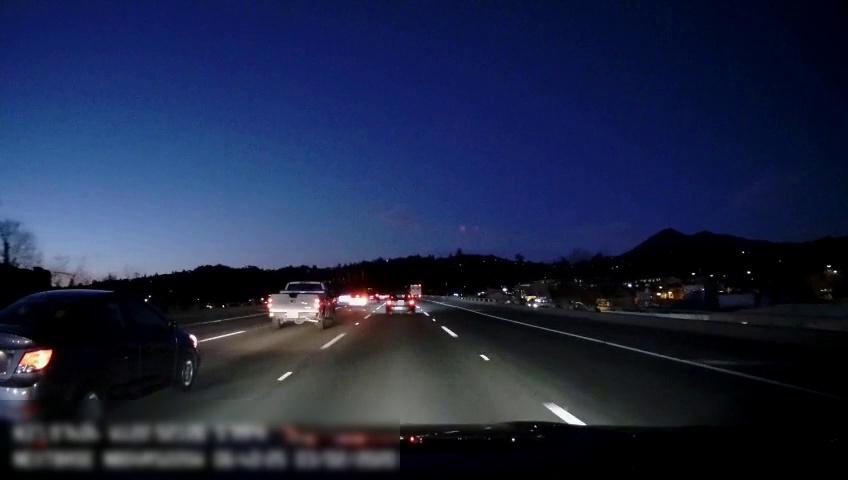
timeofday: Night
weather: Other
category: Drivable Space
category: Vehicles | Car
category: Vehicles | SUV
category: Vehicles | Car
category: Vehicles | Car
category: Vehicles | Truck
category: Vehicles | Car
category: Vehicles | Truck
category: Lanes | Alternate Lane
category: Lanes | Alternate Lane
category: Lanes | Current Lane
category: Lanes | Current Lane
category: Lanes | Alternate Lane